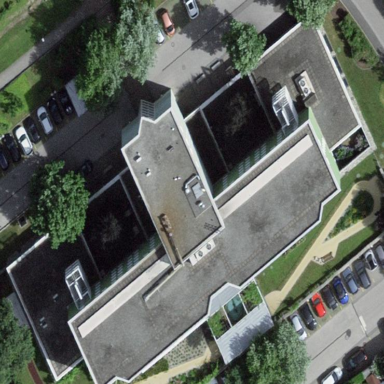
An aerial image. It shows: Nursing home building.